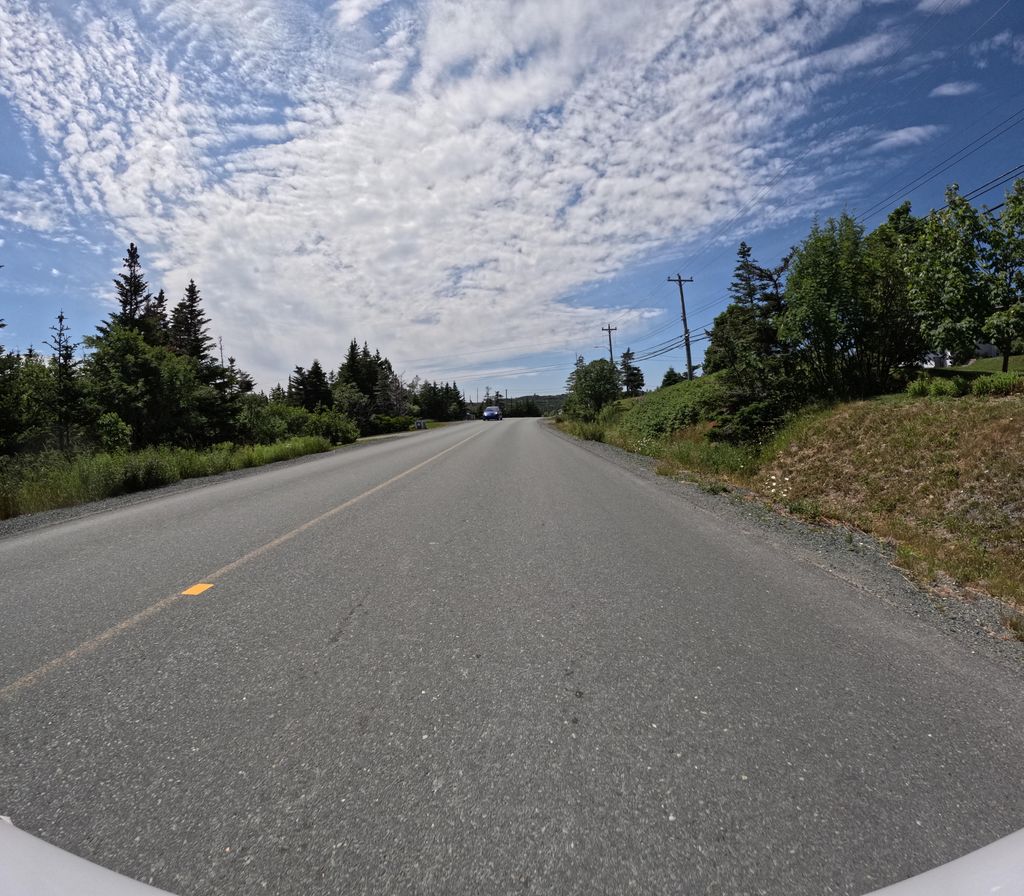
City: st_johns